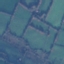
Land use / land cover: Pasture